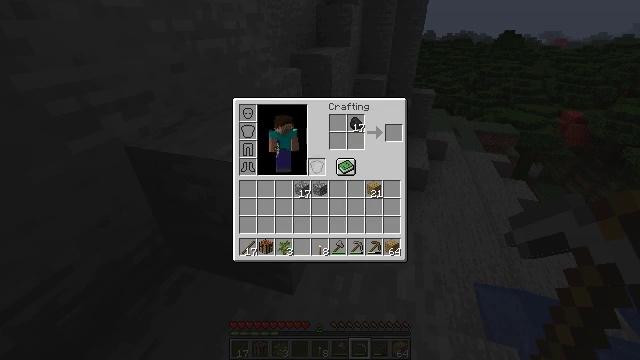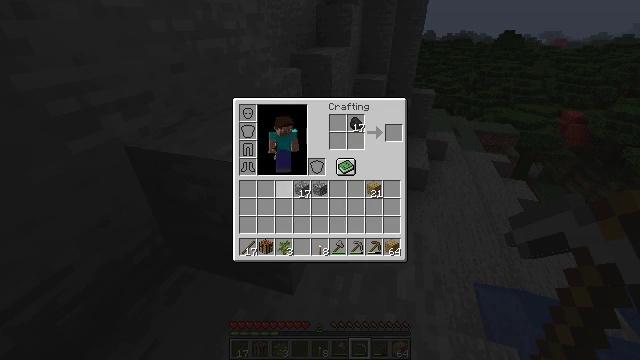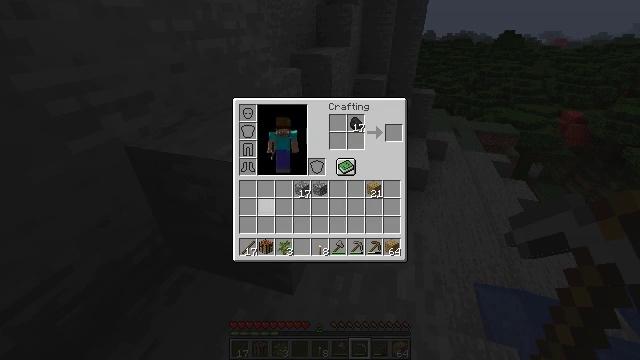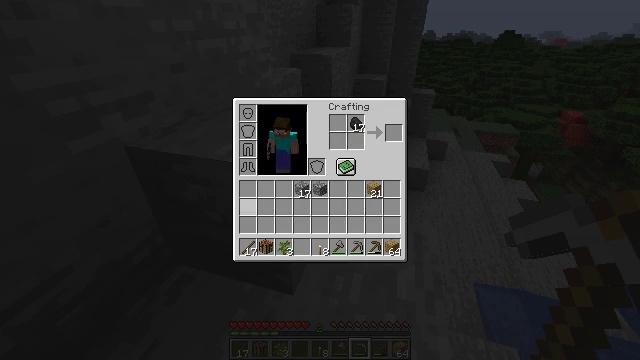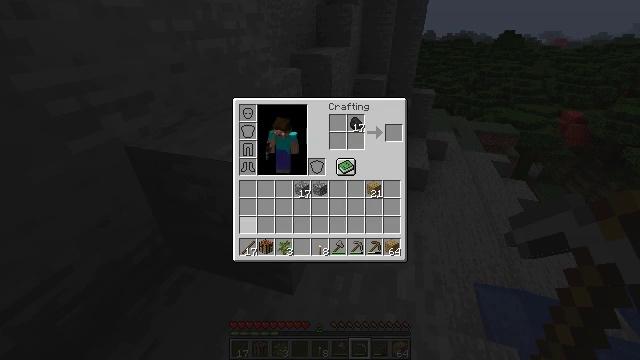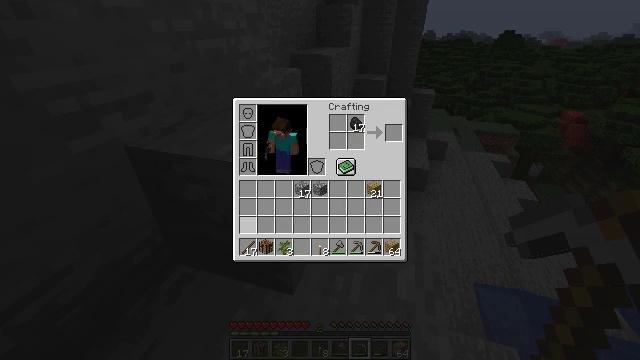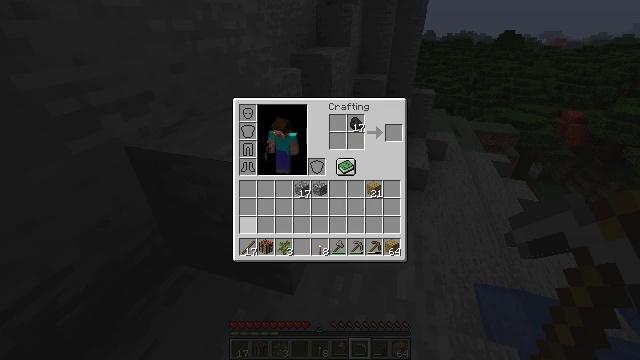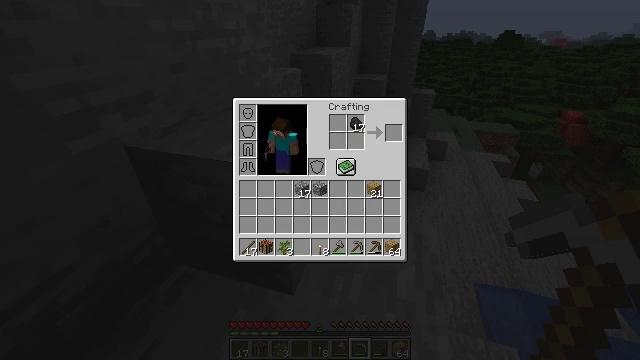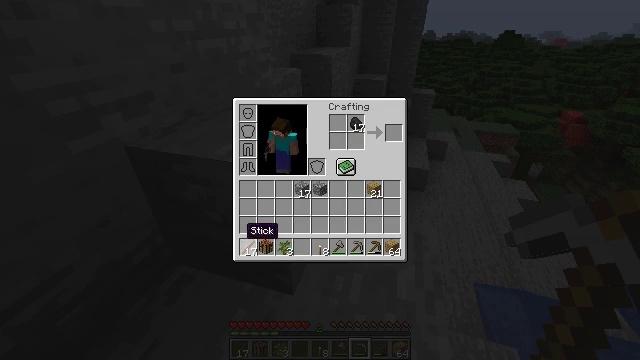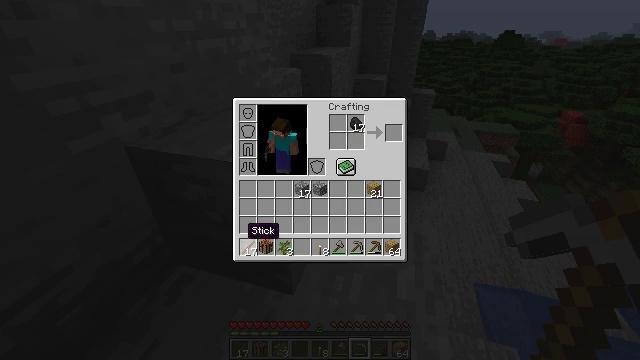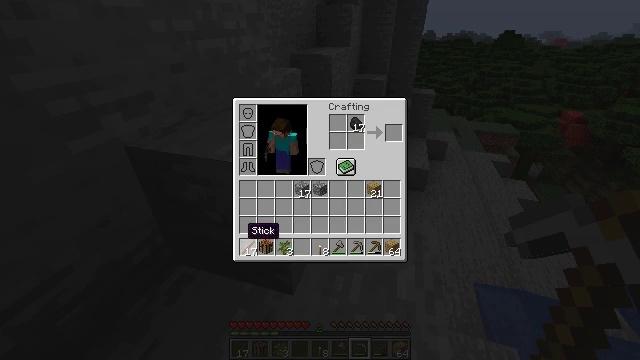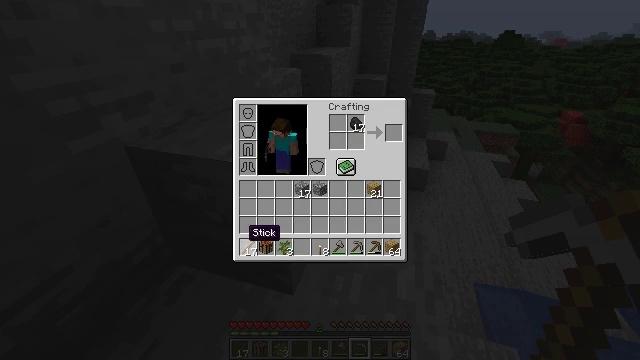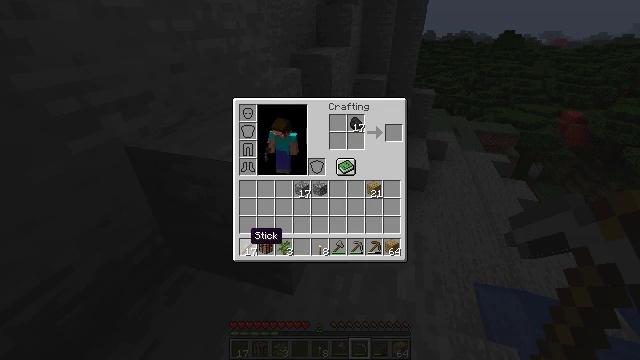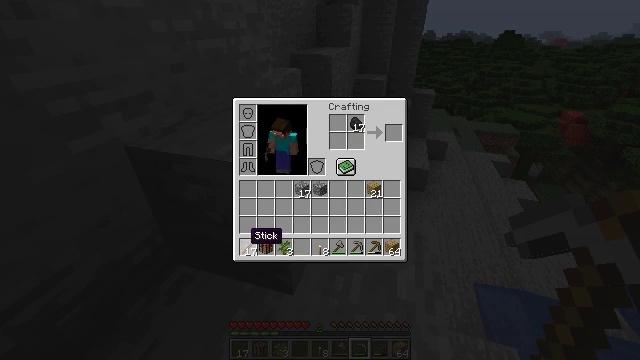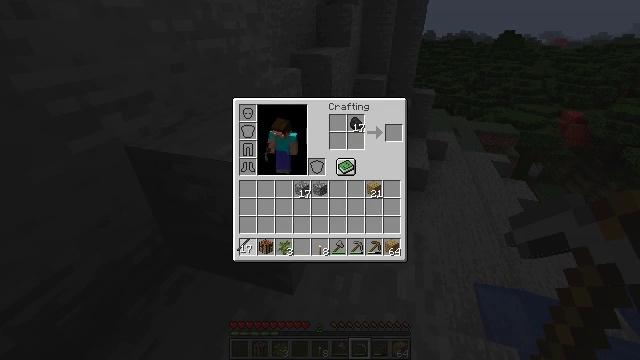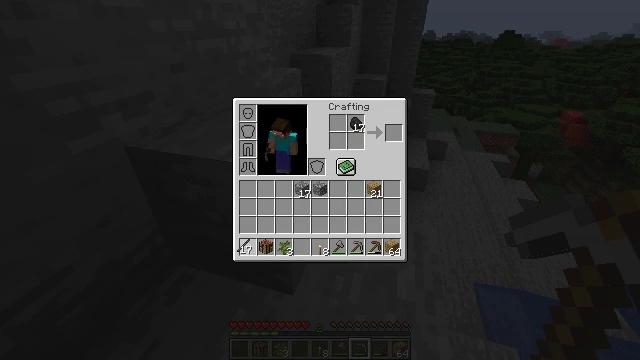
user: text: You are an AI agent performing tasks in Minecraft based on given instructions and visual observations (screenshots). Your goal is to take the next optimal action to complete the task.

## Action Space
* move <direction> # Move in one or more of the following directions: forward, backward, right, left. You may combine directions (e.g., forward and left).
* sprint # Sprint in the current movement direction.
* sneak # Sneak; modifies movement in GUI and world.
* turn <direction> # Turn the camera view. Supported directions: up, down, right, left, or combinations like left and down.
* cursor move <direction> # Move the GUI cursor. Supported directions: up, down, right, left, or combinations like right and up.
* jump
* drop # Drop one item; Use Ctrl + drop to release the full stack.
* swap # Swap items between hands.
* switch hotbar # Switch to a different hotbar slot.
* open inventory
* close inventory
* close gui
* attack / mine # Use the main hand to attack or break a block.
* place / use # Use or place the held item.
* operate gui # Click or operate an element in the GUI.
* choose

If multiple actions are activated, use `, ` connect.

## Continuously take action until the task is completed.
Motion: motion action
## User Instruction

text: Interact with the crafting table to make a torch.
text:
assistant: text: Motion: cursor move left and down
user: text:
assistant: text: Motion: cursor move left and down
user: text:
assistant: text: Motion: cursor move left and down
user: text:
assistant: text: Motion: cursor move left and down
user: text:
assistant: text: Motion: no_op
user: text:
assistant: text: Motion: no_op
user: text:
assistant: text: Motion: no_op
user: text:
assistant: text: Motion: no_op
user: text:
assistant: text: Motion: no_op
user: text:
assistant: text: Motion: no_op
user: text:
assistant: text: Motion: no_op
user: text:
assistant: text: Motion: no_op
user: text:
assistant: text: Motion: no_op
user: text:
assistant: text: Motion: operate gui
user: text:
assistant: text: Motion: operate gui
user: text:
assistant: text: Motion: cursor move right and up, operate gui
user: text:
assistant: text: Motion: cursor move right and up
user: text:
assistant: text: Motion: cursor move right and up
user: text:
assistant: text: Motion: no_op
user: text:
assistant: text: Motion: no_op
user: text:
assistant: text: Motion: no_op
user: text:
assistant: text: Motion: no_op
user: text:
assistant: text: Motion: no_op
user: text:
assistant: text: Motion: no_op
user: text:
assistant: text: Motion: no_op
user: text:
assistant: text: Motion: cursor move right
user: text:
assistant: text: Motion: no_op
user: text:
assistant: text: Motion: no_op
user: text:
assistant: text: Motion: no_op
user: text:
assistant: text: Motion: operate gui